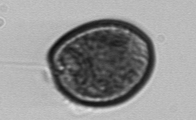
Label: Prorocentrum